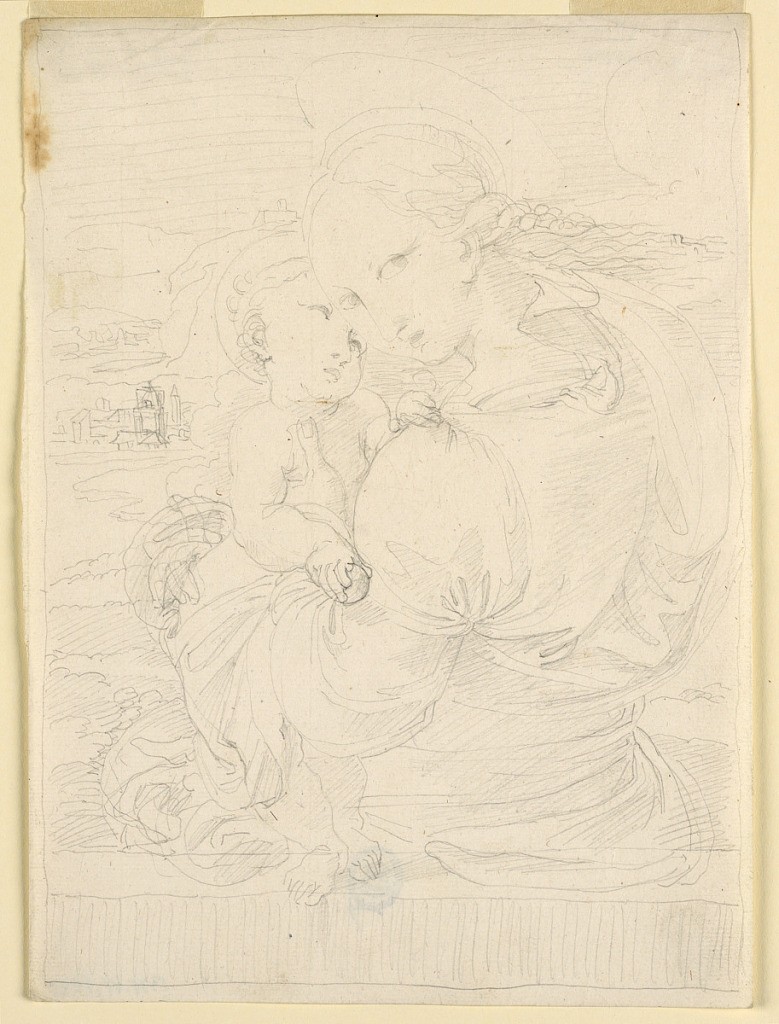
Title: The Virgin and Child
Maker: Fortunato Duranti, Italian, 1787 - 1863
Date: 1820–1850
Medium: Graphite on paper
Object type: Drawing
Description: The Virgin sits behind a parapet, seen from the back, her head turned toward her left shoulder. Her left hand is resting in her right armpit, her right hand at the right hip of the Child who stands upon the parapet. He has an apple in his right hand, his left is resting on the left shoulder of the Virgin. The scenery is a town in a sunny landscape. Framing line.